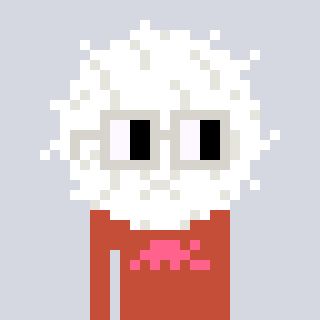
a pixel art character with square light gray glasses, a cottonball-shaped head and a rust-colored body on a cool background